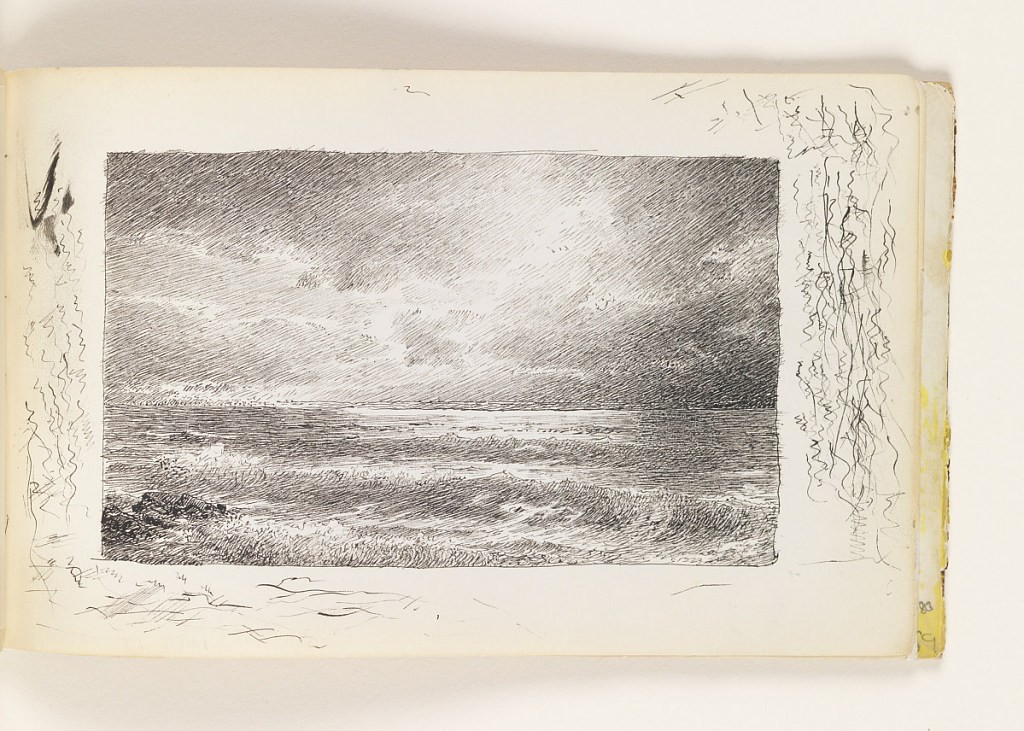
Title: Light Bursting over Beach with Rock
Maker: William Trost Richards, American, 1833–1905
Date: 1890–1900
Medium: Pen and black ink on off-white wove paper
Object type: Sketchbook folio
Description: Small, calm waves coming onto shore, rock in bottom left corner. Miscellaneous pen strokes in all margins outside image.